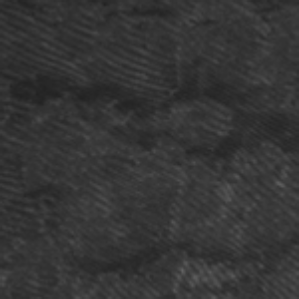
Label: frost